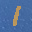
Label: 1